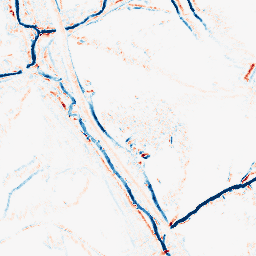
Category: morphological
Decomposition family: morphological_diamond
Decomposition parameters: operation: average
radius: 3
Upsampling method: lanczos
Upsampling parameters: scale: 4
Upsampling scale: 4